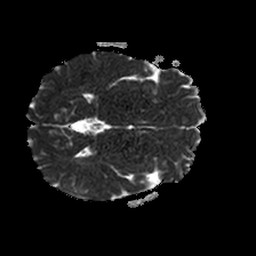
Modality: ADC
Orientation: axial
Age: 44
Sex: female
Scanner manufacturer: philips
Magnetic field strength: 1.5 T
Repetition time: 3.525 s
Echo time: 0.06899 s